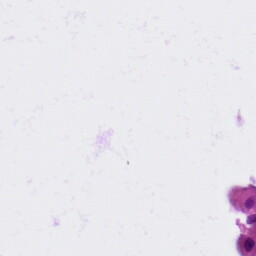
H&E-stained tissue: Lung